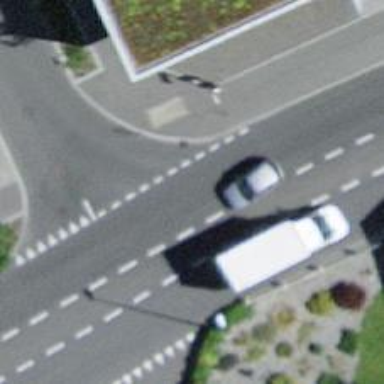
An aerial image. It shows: Bus stop with platform for public transport.